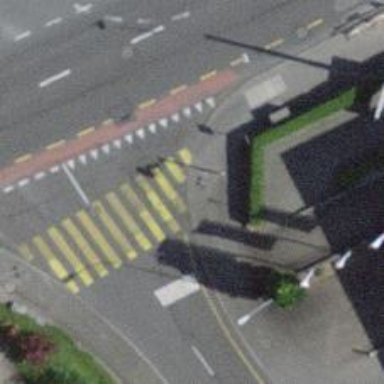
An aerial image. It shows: Kerb serving as barrier.